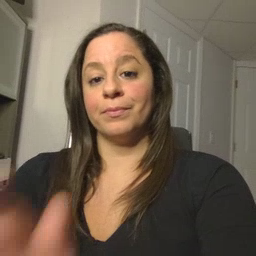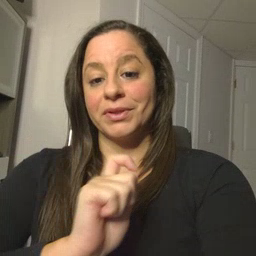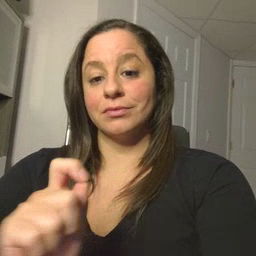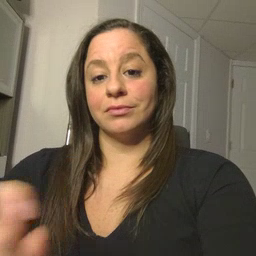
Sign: pencil